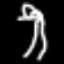
Label: palm tree